RGB frame:
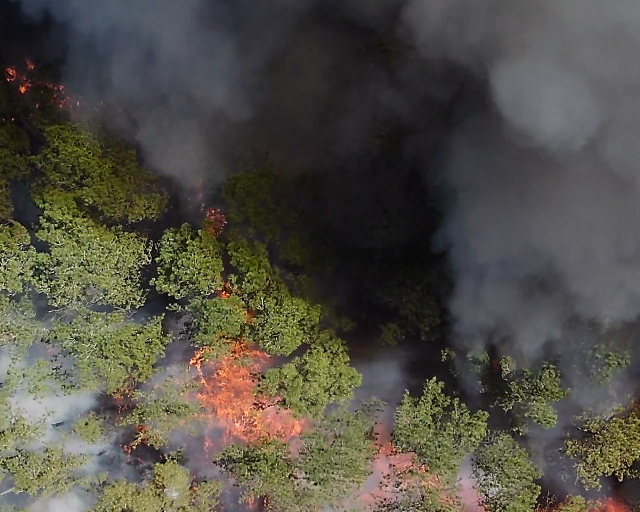
Thermal frame:
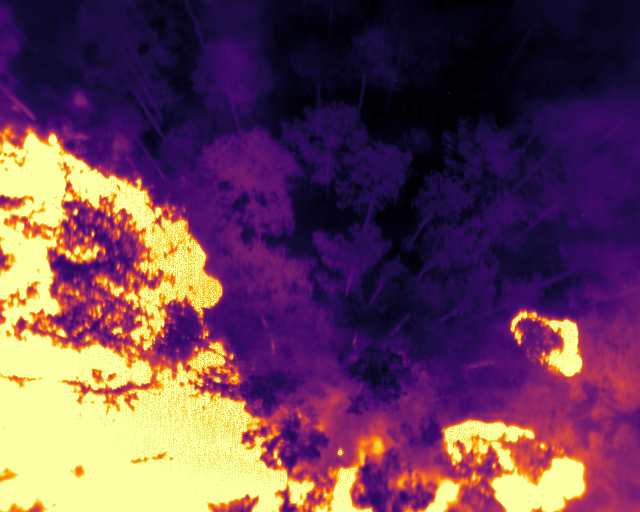
Captured: 2026-02-27 02:35:49
Pixels at or above 80 °C: 148247 (fraction of frame: 0.4524)